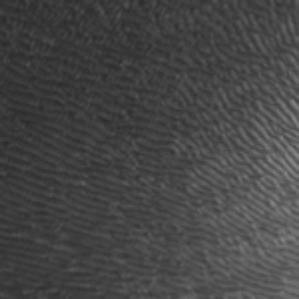
Label: frost